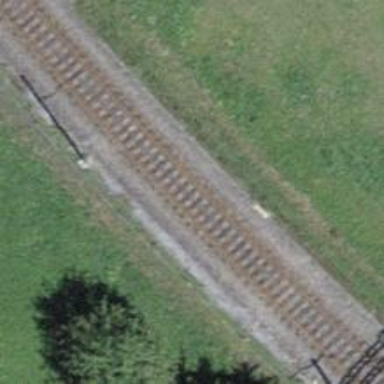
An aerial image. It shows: Single railway track with electrified contact line.